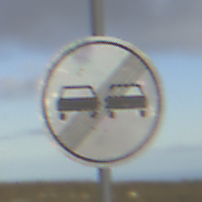
Verkehrszeichen: EndeUeberholverbot
Umgebung: Outdoor, Nature
Tageszeit: SunriseSunset
Wetter: PartlyCloudy
Licht: Natural
Jahreszeit: NotSpecified
Kontrast: HighContrast